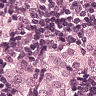
Metastatic tissue present: yes